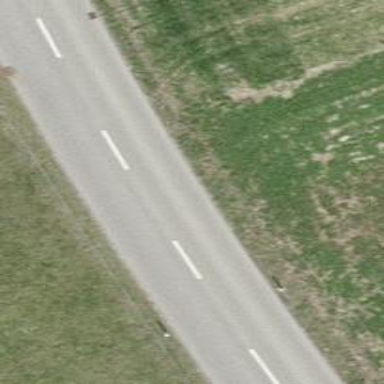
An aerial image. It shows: Tertiary road.